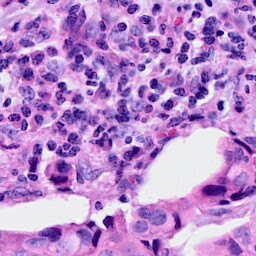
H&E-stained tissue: Breast